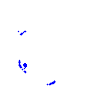
Particle: kaon